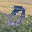
Label: 0